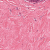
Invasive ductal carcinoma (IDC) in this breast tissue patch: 0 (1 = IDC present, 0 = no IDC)